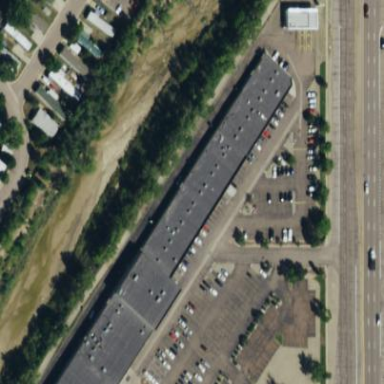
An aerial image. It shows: Retail building.